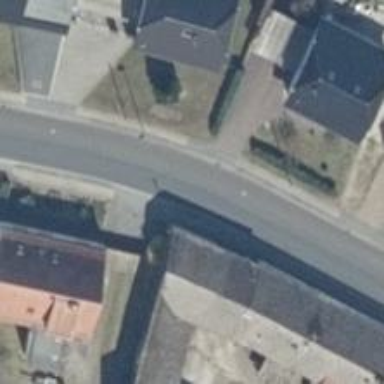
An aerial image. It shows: Tertiary road with asphalt surface.